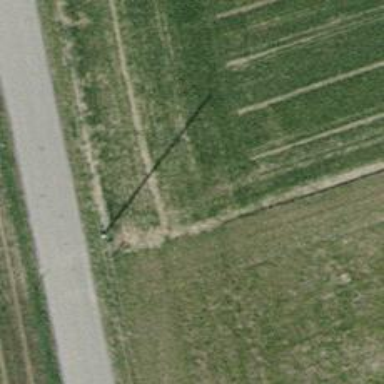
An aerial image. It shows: Minor power line.